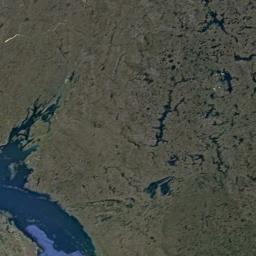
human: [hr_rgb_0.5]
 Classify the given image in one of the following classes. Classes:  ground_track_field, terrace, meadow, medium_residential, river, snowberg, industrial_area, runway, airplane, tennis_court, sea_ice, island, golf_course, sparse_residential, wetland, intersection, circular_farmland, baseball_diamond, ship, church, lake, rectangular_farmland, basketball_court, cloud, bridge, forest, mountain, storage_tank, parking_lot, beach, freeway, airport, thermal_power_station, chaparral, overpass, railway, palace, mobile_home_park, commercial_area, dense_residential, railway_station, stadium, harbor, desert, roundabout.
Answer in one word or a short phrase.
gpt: wetland